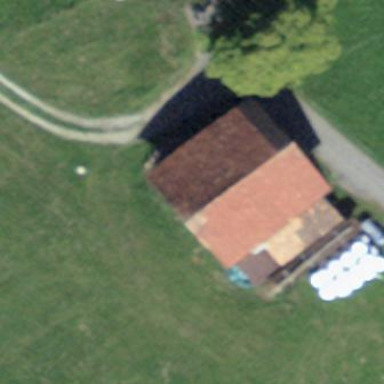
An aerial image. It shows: Rural barn.